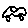
Label: car